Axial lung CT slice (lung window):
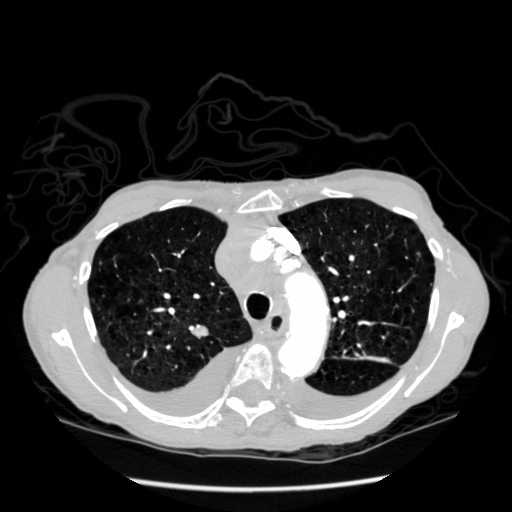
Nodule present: yes
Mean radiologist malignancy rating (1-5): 3